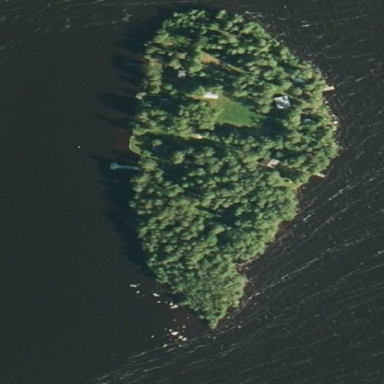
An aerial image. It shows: Islet covered with woodland.